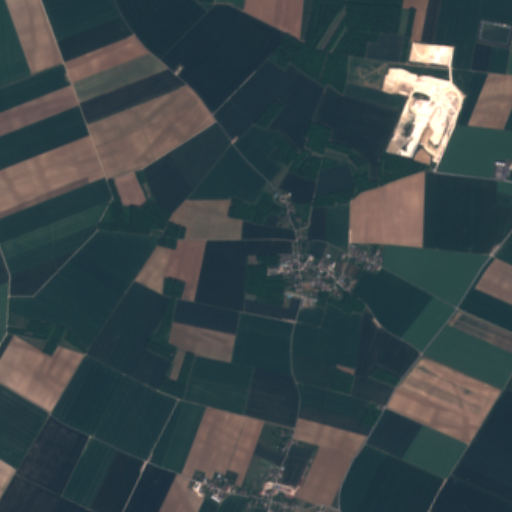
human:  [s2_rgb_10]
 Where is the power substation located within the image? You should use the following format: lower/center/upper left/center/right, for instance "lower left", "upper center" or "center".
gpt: The power substation is located in the center of the image.
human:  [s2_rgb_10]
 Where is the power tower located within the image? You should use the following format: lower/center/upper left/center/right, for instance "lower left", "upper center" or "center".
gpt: The power tower is located in the right of the image.
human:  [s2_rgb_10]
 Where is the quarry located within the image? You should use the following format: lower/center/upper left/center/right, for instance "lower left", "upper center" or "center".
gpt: The quarry is located in the upper right of the image.
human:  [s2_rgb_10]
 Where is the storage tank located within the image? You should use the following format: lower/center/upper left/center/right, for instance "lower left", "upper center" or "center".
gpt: The storage tank is located in the upper right of the image.
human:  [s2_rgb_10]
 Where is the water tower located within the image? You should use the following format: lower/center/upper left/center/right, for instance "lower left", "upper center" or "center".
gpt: The water tower is located in the lower center of the image.
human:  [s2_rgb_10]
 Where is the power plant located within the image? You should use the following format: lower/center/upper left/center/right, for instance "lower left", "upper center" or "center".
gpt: There is no power plant in the image.